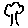
Label: tree